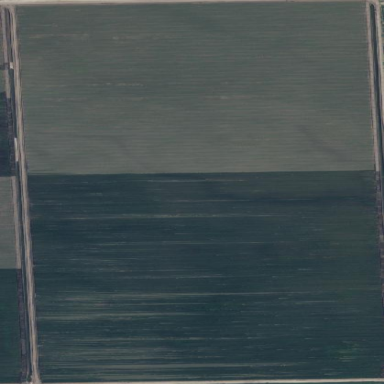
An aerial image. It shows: Farmland with fields for crop cultivation.